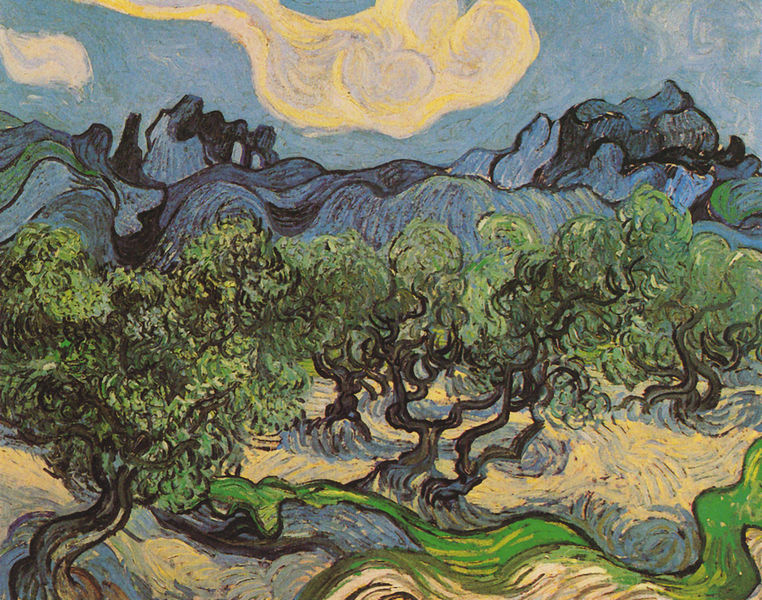
Titel: Olivenbäume mit "Les Alpilles" im Hintergrund
Künstler: Vincent van Gogh
Standort: New York (New York)
Institution: Collection Mrs. John Hay Whitney
Schlagwörter: baum, berg, blau, blätter, dunkel, felsen, gemälde, himmel, laub, schatten, wasser, weiß, wolken, baumstämme, bäume, fluss, gelb, grün, impressionismus, landschaft, ocker, äste, ausschnitt, bewegung, braun, bunt, frankreich, geschwungen, grau, hell, hintergrund, licht, nacht, schwarz, gras, weg, wiese, wolke, expressionismus, malerei, stein, tod, trauer, holland, niederlande, öl, ast, baumstamm, erde, feld, hügel, natur, stamm, zweige, pastos, sonne, wiesen, boden, land, blatt, pflanzen, wald, rund, garten, gleb, sommer, welle, wellen, umrisse, moderne, acker, abstrakt, berge, gebirge, hitze, farbe, tag, linien, van gogh, stämme, wogen, blue, oil, white, black, dark, duktus, expressionism, gold, gray, green, modern, painting, yellow, oil painting, pink, brown, baumkrone, frühling, striche, kühle, umriss, mond, froh, gogh, flammen, wurzel, linie, wirbel, mondschein, wolkig, dynamik, kreise, heiter, laubbaum, pinselstrich, vincent van gogh, wellig, wärme, dynamisch, cloud, clouds, sky, tree, fließend, laubbäume, field, hill, hills, landscape, mountain, mountains, water, summer, sun, trees, hain, landwirtschaft, plantage, pinselstriche, forest, grass, light, garden, weich, texture, brush strokes, brushstroke, castle, cezanne, impressionism, post-impressionism, purple, shadow, roots, twisted, gewellt, wave, wind, scene, abstract, bright, vincent, still life, sunlight, sunny, valley, olivenbaum, kronen, leaves, design, oliven, art, stroke, feild, peaks, mondnacht, firmament, branches, van, brush, leaf, olivenbäume, fields, picasso, blaue berge, coulds, dutch, impasto, impressionistic, lamdschaft, arles, olivenhain, gelbe wolke, surreal, earth, van goch, ernde, klare formen, olivenplantage, pfalanzen, ölbäume, despair, orchard, spirals, trunks, scenery, n, grüne wiese, oil on canvas, sbäume, ridge, montains, painterly, oils, avant garde, rolling, contorted, olive, vineyard, olives, paisage, ncaht, shados, schwung, imasto, fieelds